Question: I'm using the still undocumented <URL> to create my MATLAB plots, because they just look that much nicer.

(Source: Yair Altman)
Actually, using the current version it works quite nicely and there are not much issues. Except one wants to export the figures as vector graphics (renderer: ''-painters''), especially as .
I use the commands:
'''
saveas(gcf,'test.pdf','pdf')
'''
or
'''
print(gcf,'test.pdf','-dpdf')
'''
There are <URL>, the print does not contain the whole figure and some parts are cropped or non-default fonts are not recognized.
But I'd really like to stay with and I'd still like to use . Is there any solution or workaround?
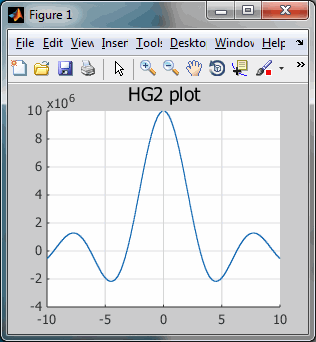
Answer: Exporting vector graphics using the yet not official <URL> is quite an issue. The -export is still totally screwed up.
What is working fine is the -export, apart from that the boundary box is not set properly.
The long workaround would be:
Save the plot with ''-dsvg'' ('print'-command) or ''svg'' ('saveas'-command) as vector graphic, open the file in the open source application <URL> and save again as with the checkmark set.
Quite complicated, so I found a way to do it (Inkscape still required!):
'''
filename = 'test';
inkscapepath = '"C:\Program Files (x86)\Inkscape\inkscape.exe"';
%// save as .svg
saveas(gcf,filename,'svg')
%// open and save with "export-area-drawing" set via command line
system( [inkscapepath ' ' filename ...
'.svg --export-area-drawing --export-pdf=' filename '.pdf'])
'''
It takes some time, but works without any known issues for now.
Additionally delete the svg-File afterwards:
'''
delete([filename '.svg'])
'''